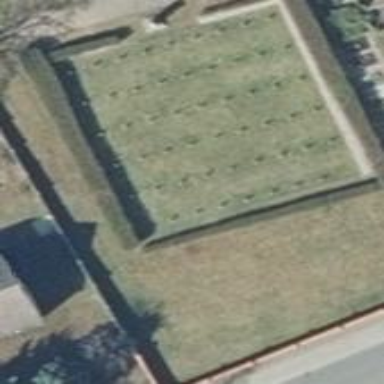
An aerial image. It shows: Graveyard.